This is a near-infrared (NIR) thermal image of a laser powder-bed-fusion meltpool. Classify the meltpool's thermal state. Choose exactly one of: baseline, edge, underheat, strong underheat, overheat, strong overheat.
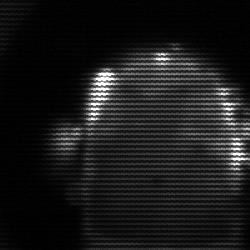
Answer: baseline